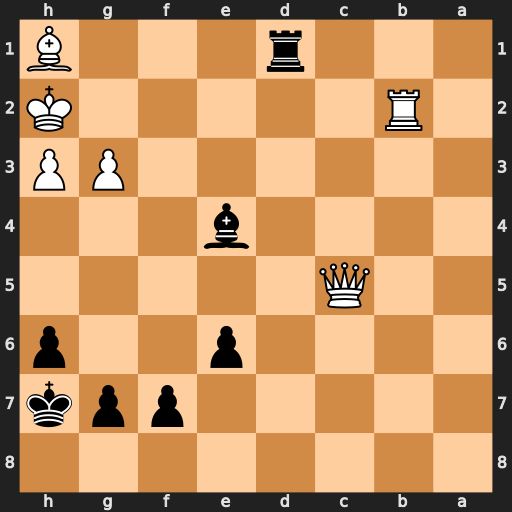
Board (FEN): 8/5ppk/4p2p/2Q5/4b3/6PP/1R5K/3r3B
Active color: b
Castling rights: -
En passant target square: -
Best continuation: Rxh1#